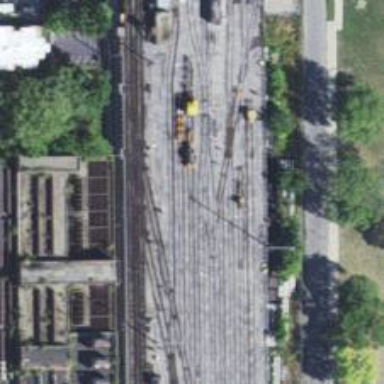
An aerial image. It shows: Bridge over electrified rail tracks leading to service yard.